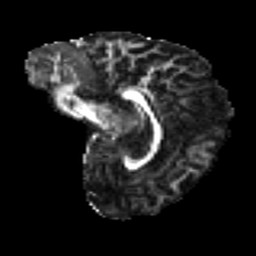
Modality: FA
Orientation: sagittal
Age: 24
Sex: female
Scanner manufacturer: ge
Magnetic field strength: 3 T
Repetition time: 7.8 s
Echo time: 0.0606 s